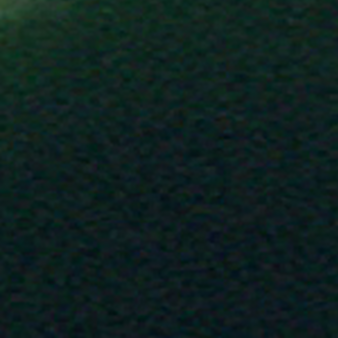
Label: other